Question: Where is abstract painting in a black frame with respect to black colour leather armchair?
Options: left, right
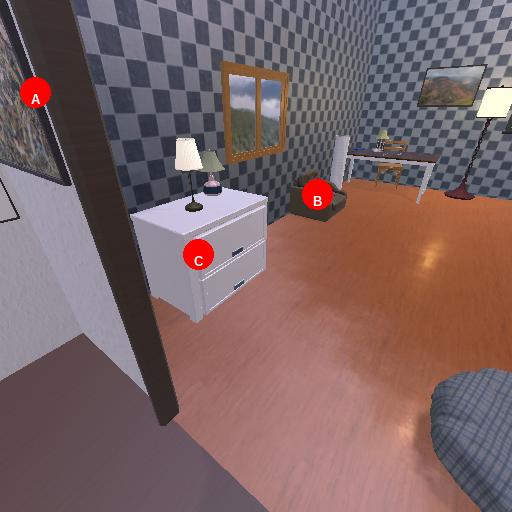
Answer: left